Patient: sex F, age 58
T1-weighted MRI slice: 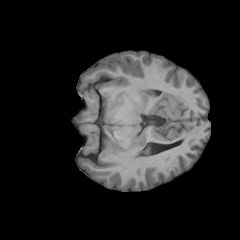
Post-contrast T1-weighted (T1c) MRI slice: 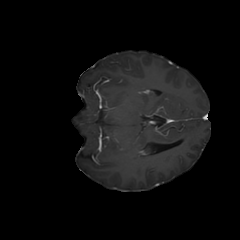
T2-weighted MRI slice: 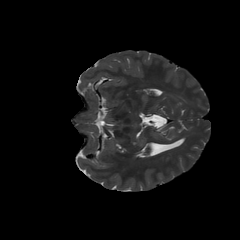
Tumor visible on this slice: no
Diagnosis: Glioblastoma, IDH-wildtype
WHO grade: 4